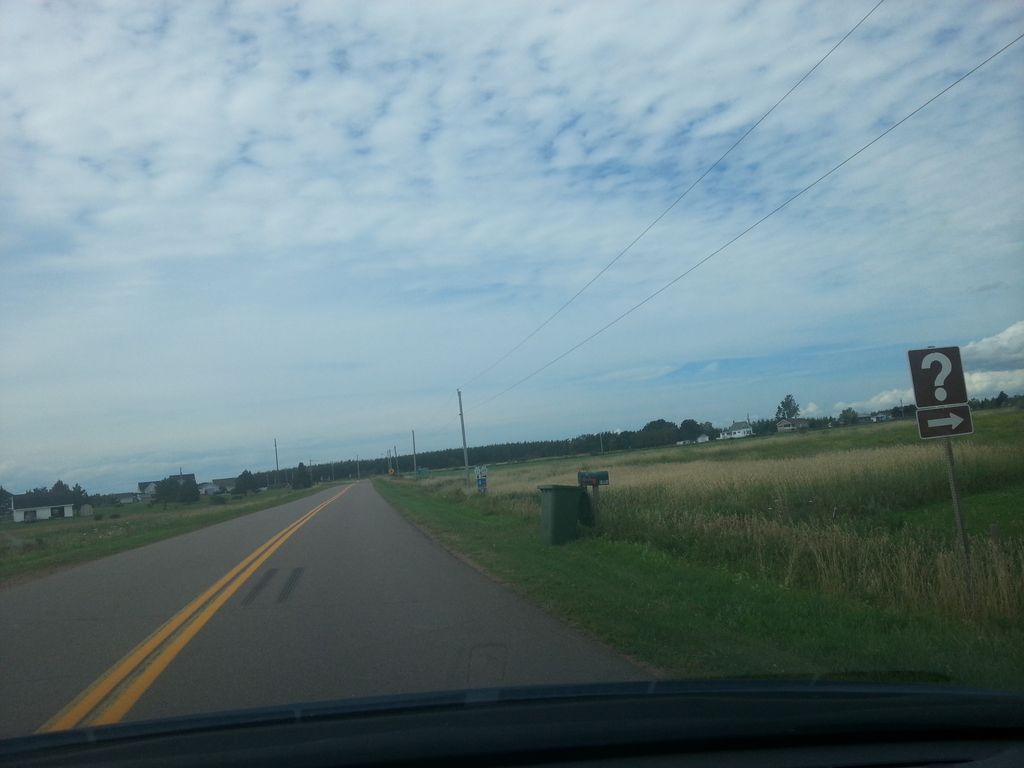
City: charlottetown